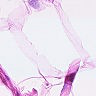
Metastatic tissue present: no